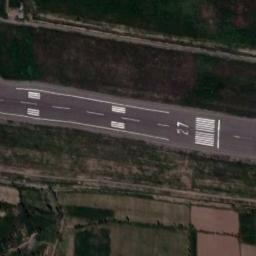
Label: runway